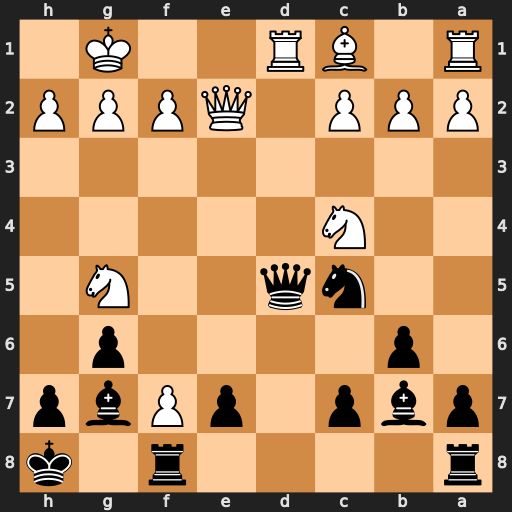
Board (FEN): r4r1k/pbp1pPbp/1p4p1/2nq2N1/2N5/8/PPP1QPPP/R1BR2K1
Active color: b
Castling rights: -
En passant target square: -
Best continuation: Qxg2#